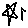
Label: star